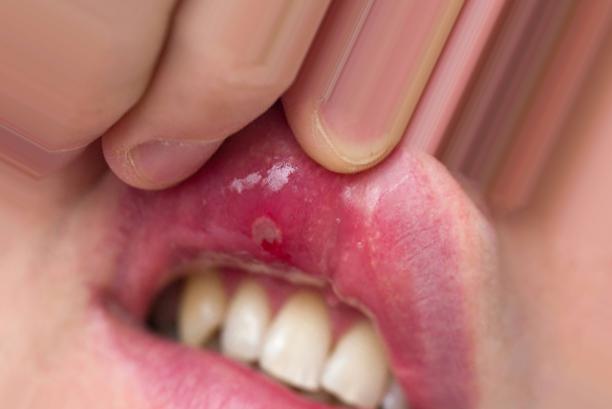
Condition: Mouth Ulcer